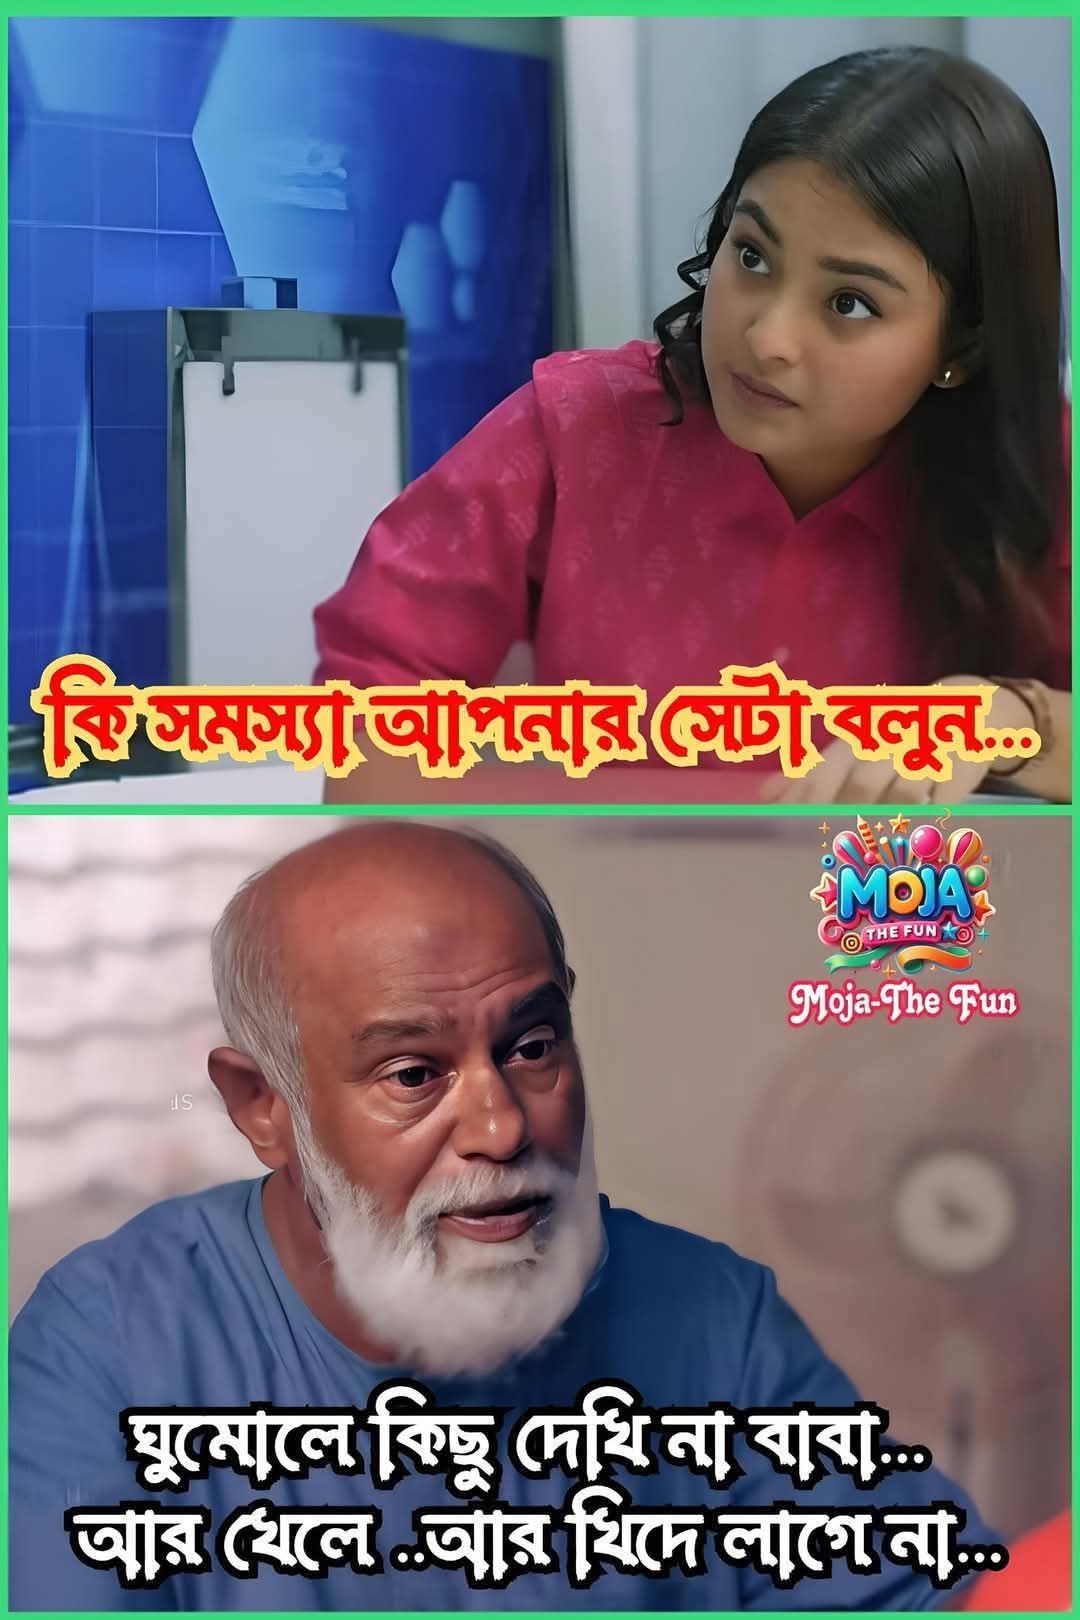
Text: কি সমস্যা আপনার সেটা বলুন...
ঘুমোলে কিছু দেখি না বাবা... আর খেলে..আর খিদে লাগে না...
Label: Non Hate